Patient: sex M, age 60
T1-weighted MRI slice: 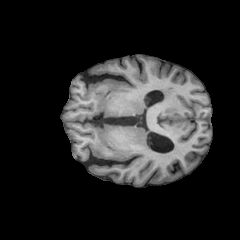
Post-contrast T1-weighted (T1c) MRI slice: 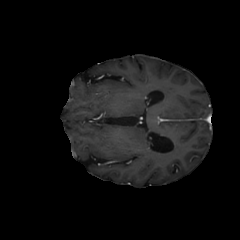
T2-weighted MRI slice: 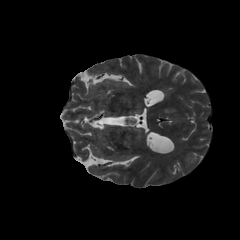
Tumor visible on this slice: yes
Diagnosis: Glioblastoma, IDH-wildtype
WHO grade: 4